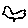
Label: bird